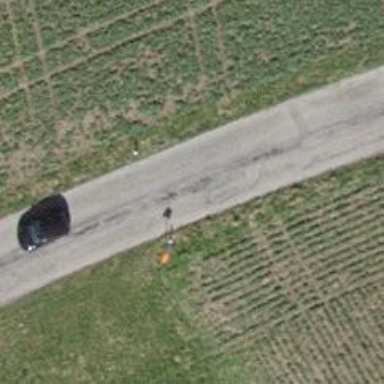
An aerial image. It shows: Pipeline marker.